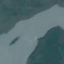
Land use / land cover class: River